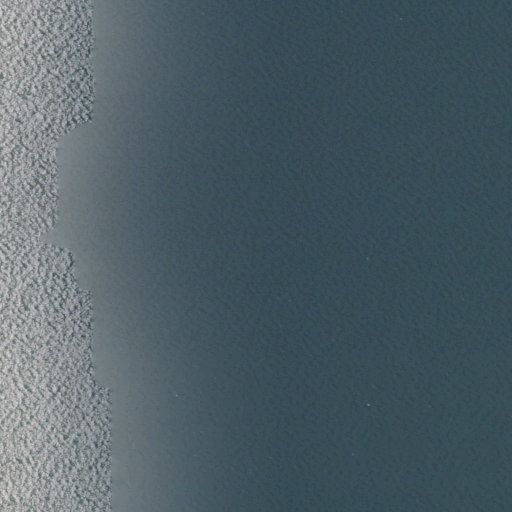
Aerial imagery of bar in Delaware named Old Bare Shoal containing only open water